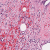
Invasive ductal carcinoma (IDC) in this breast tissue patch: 0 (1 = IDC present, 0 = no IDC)